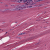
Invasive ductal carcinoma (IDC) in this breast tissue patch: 1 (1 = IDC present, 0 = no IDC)